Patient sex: M
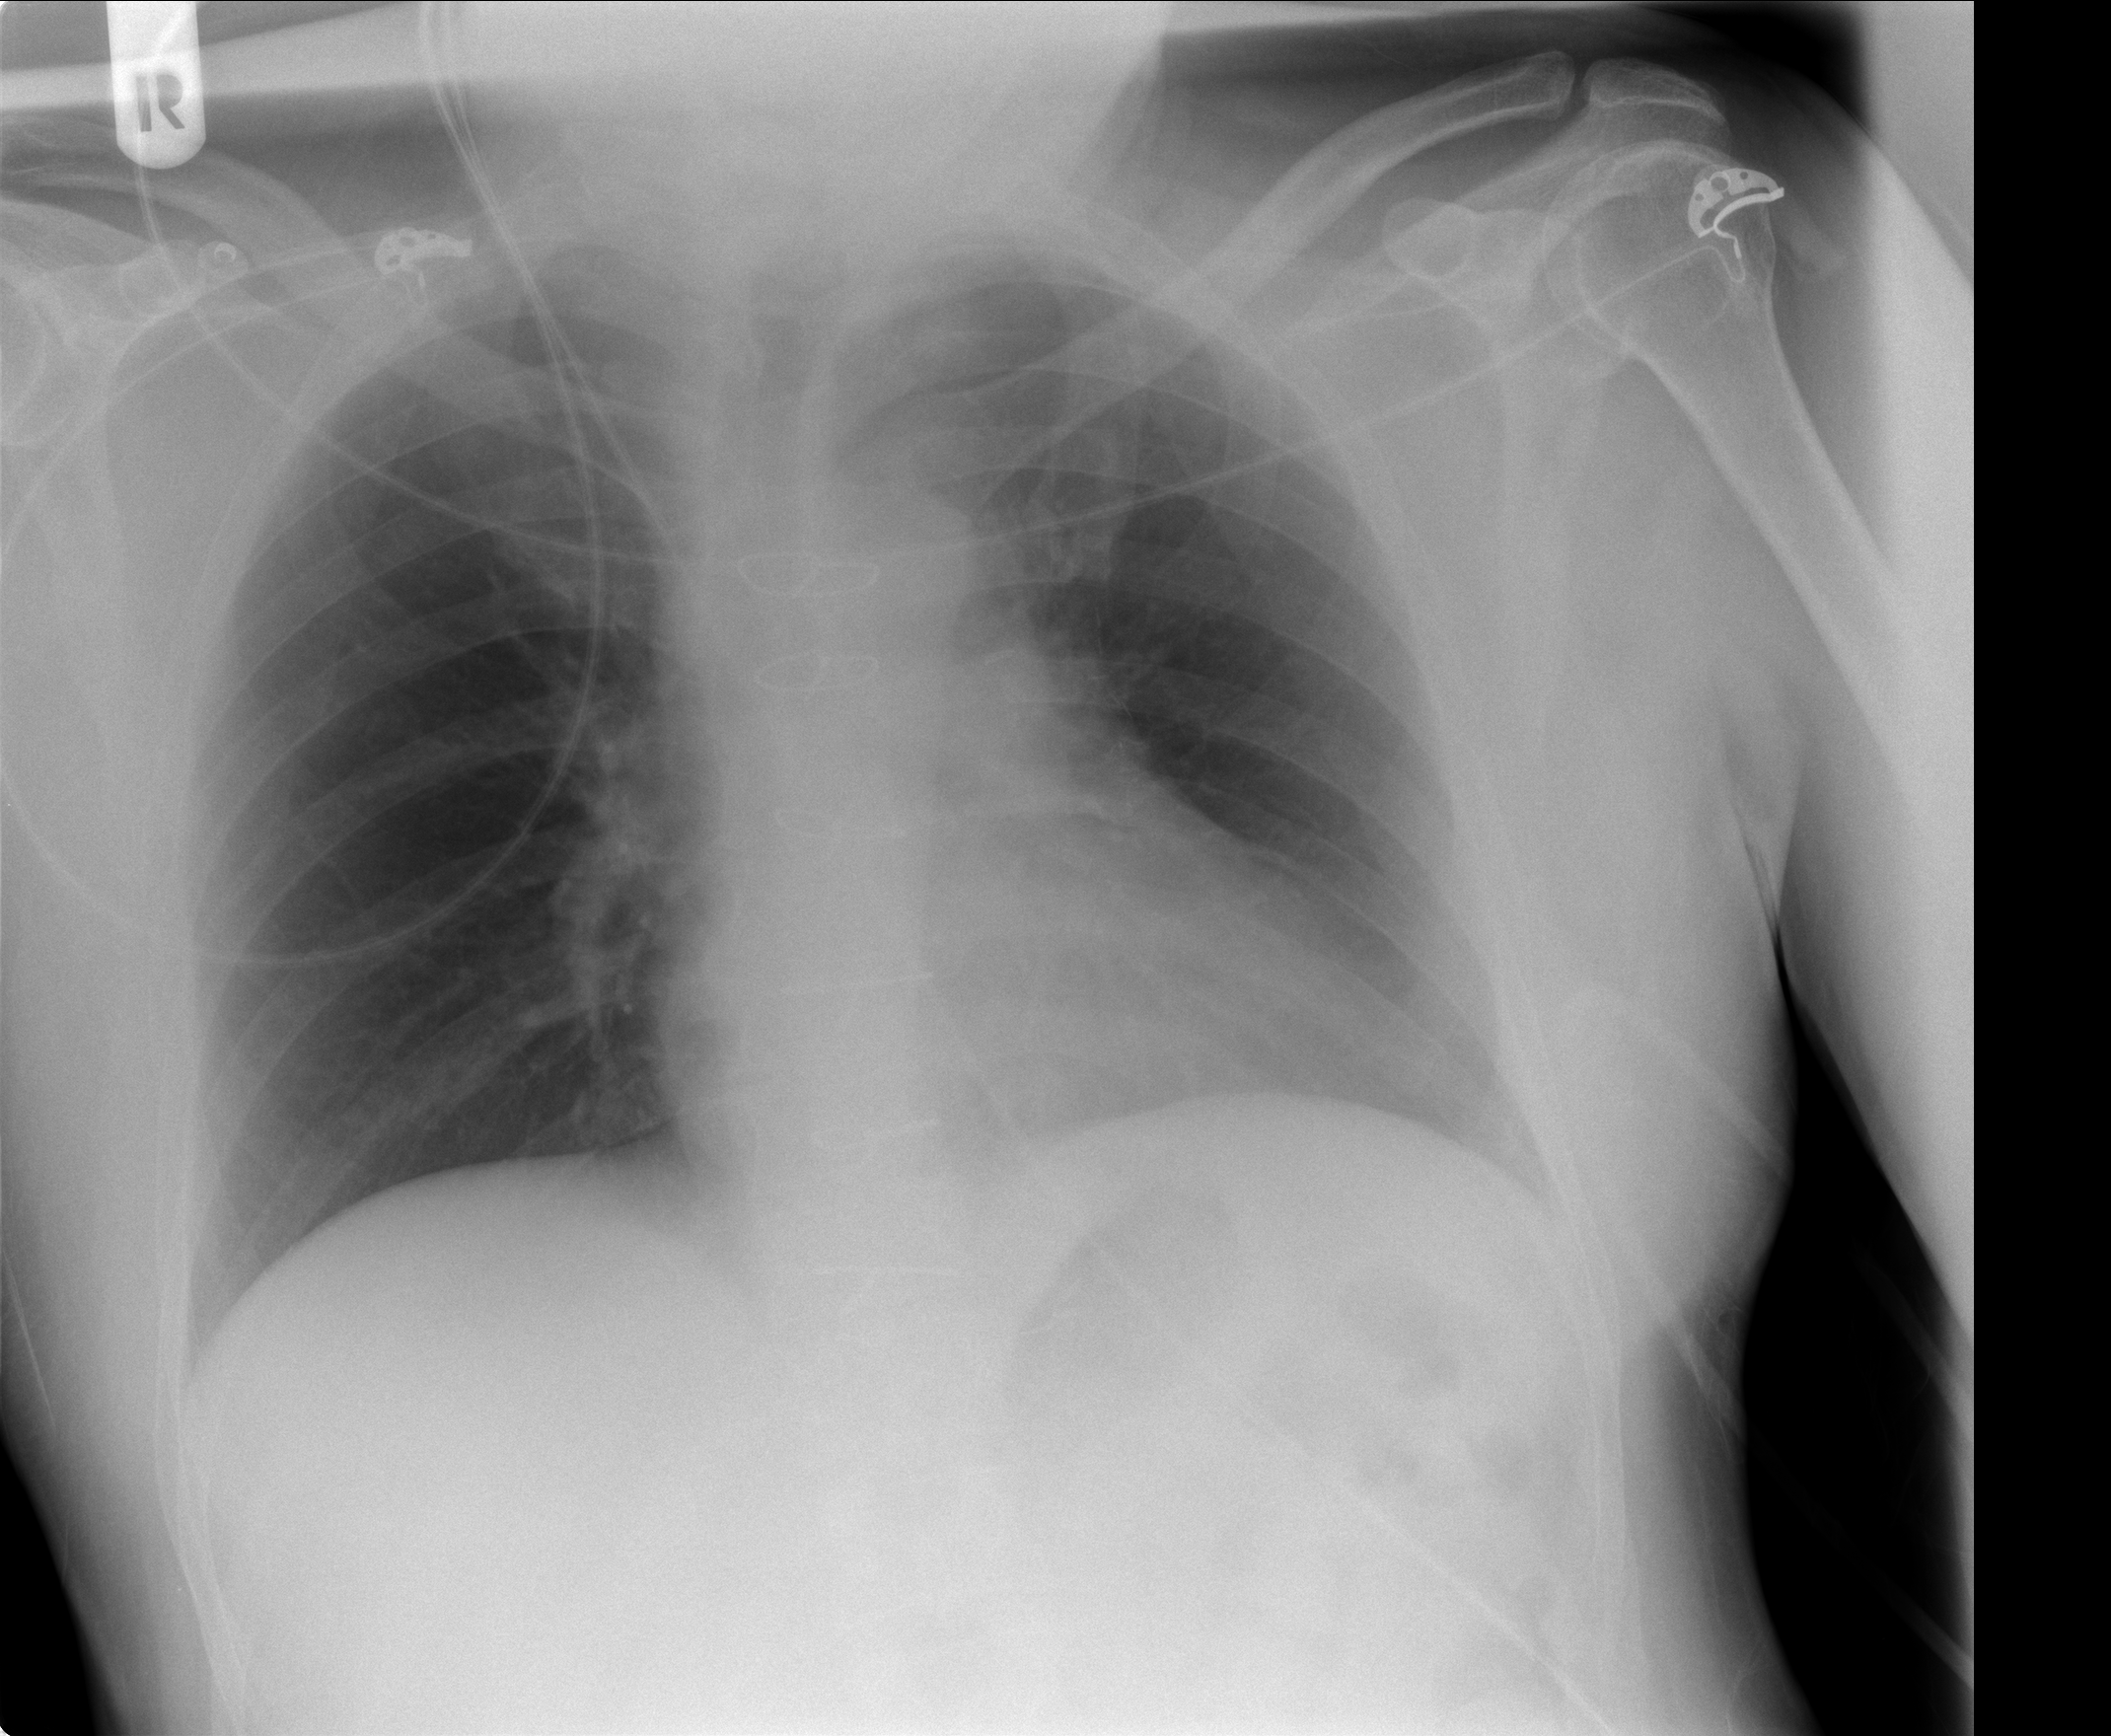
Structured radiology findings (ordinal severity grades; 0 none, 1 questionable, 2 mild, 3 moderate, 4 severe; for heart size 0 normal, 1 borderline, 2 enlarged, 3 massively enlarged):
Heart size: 0
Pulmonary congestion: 0
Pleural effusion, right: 0
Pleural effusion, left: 0
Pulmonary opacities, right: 0
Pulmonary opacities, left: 0
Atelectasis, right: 0
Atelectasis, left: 2